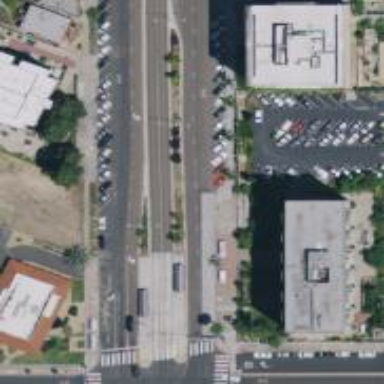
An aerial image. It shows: Busway road.